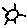
Label: sun